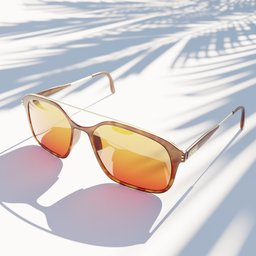
Label: decoration